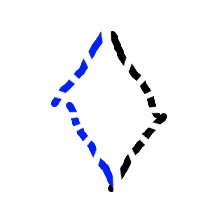
Shape: rhombus